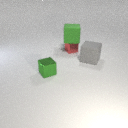
small red metal cube to the left of large gray rubber cube